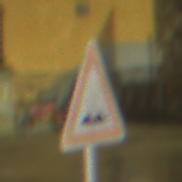
Verkehrszeichen: UnebeneFahrbahn
Umgebung: Outdoor, Urban
Tageszeit: Night
Wetter: PartlyCloudy
Licht: Artificial
Jahreszeit: NotSpecified
Kontrast: HighContrast